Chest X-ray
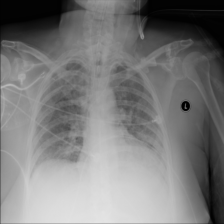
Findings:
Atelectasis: positive
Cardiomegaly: negative
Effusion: positive
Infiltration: positive
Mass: negative
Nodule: negative
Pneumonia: negative
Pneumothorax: negative
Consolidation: negative
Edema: negative
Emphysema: negative
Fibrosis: negative
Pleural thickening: negative
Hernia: negative